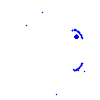
Particle: kaon